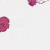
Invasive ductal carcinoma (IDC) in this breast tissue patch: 0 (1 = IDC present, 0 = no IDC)